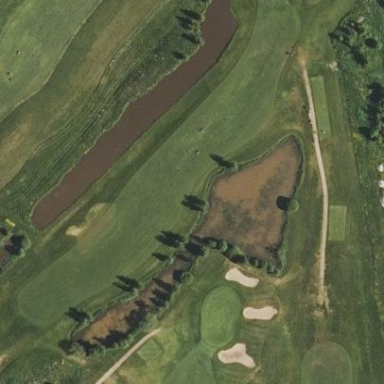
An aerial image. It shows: Picturesque scene of golf course with lateral water hazard.